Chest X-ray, AP view. Patient: 53 years old, sex F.
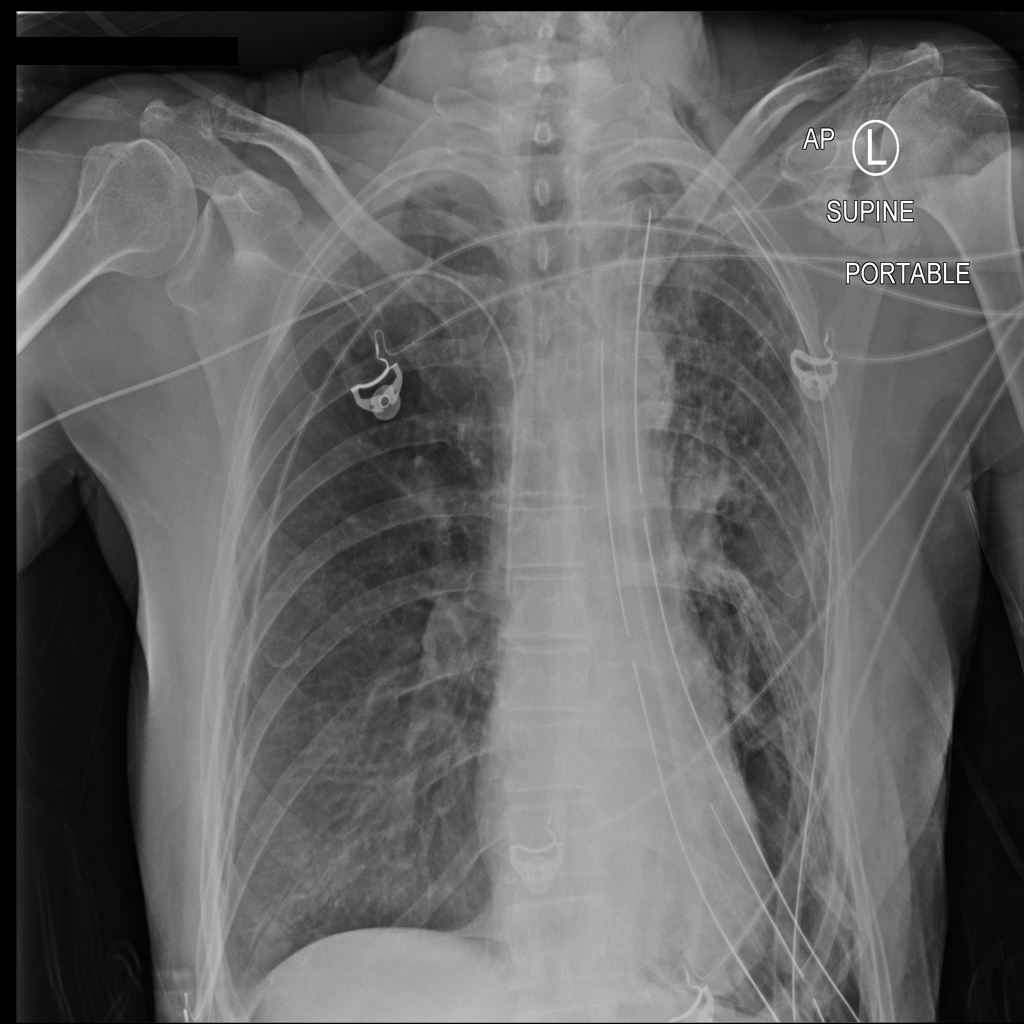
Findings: Pneumothorax